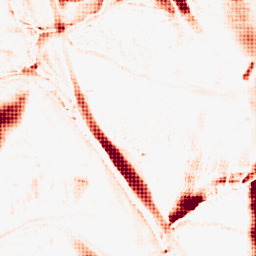
Category: morphological
Decomposition family: morphological_ellipse
Decomposition parameters: operation: opening
width: 20
height: 50
Upsampling method: sinc_hamming
Upsampling parameters: scale: 8
kernel_size: 8
Upsampling scale: 8